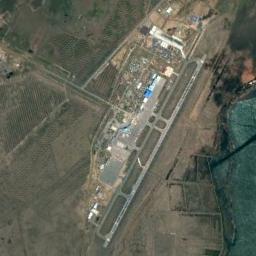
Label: airport